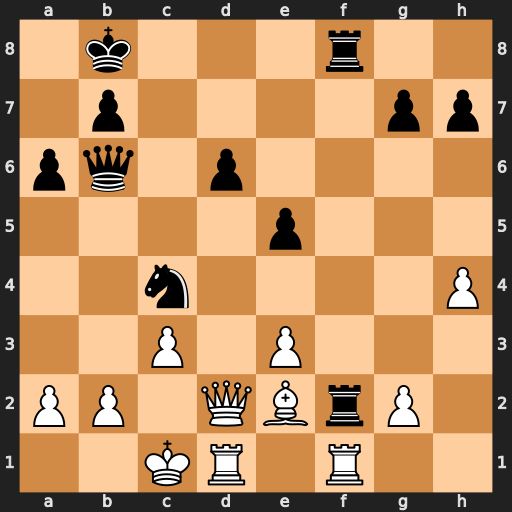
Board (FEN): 1k3r2/1p4pp/pq1p4/4p3/2n4P/2P1P3/PP1QBrP1/2KR1R2
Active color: w
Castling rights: -
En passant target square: -
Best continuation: Bxc4 Rxd2 Rxf8+